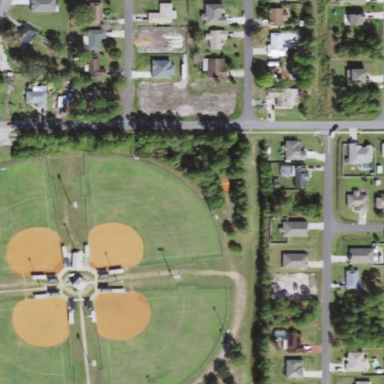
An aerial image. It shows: Softball pitch for leisure and sport activities.